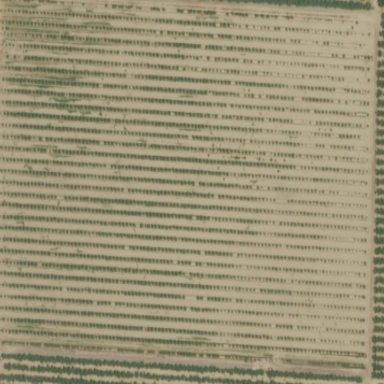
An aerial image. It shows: Orchard filled with peach trees.